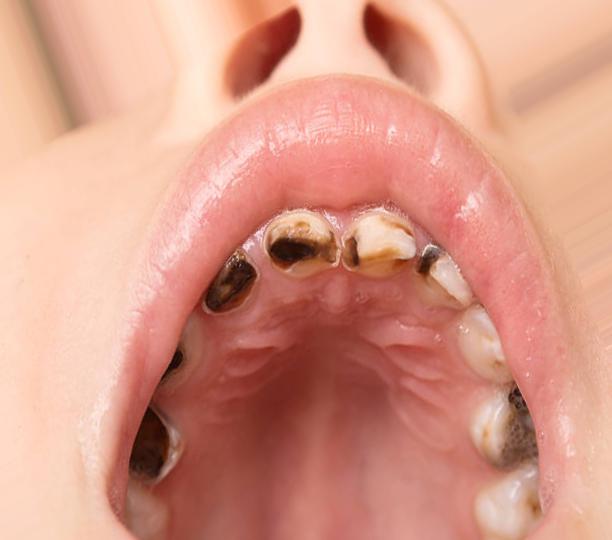
Condition: Caries